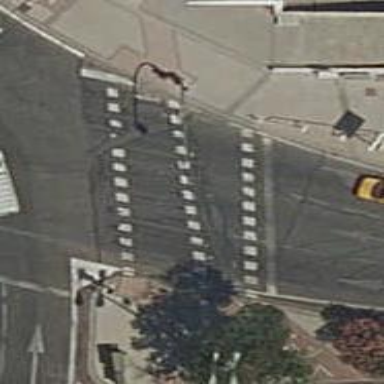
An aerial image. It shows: Road with traffic signals at the crossing.